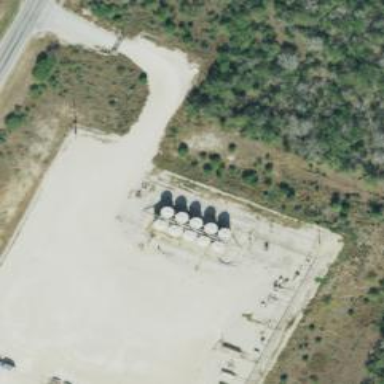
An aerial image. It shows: Storage tank with man-made structure.